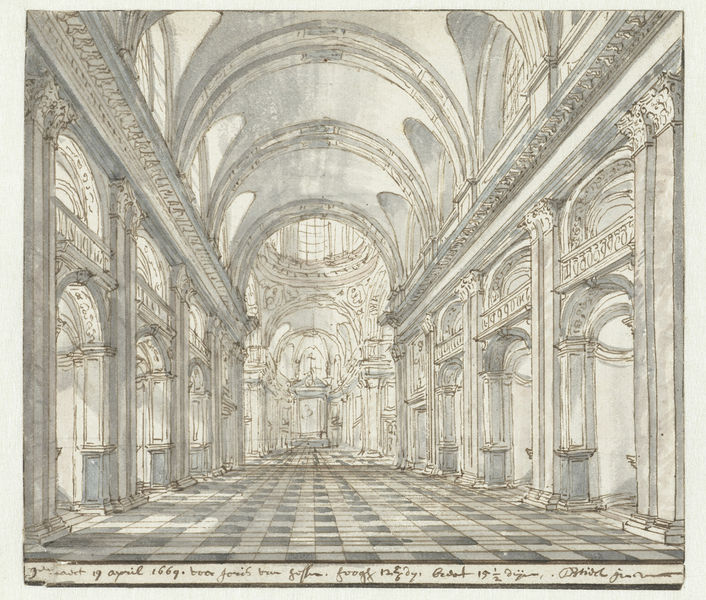
Titel: Interieur van een barokke kerk (Sint Pieter, Rome?)
Künstler: Daniël de Blieck
Standort: Amsterdam
Institution: Rijksmuseum
Schlagwörter: schatten, fenster, kariert, skizze, säule, säulen, zeichnung, gebäude, karo, architektur, innenraum, brüstung, kirche, decke, innen, schiff, schrift, ansicht, bogen, perspektive, saal, kuppel, fliessen, stuck, innenansicht, halle, bögen, gewölbe, dom, fliesen, text, beschriftung, altar, kapitelle, kathedrale, kapitell, quadrate, sims, mittelschiff, schloß, apsis, christen, quadrat, sakral, handschrift, söule, katholizismus, mosaikboden, haale, 17.jahrhundert